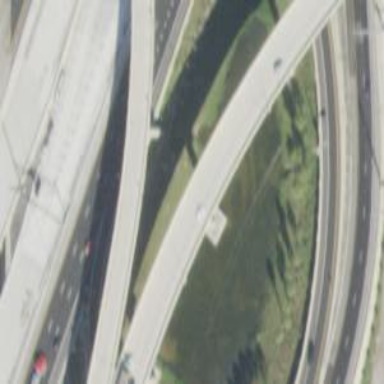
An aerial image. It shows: Interchange bridge on motorway link.